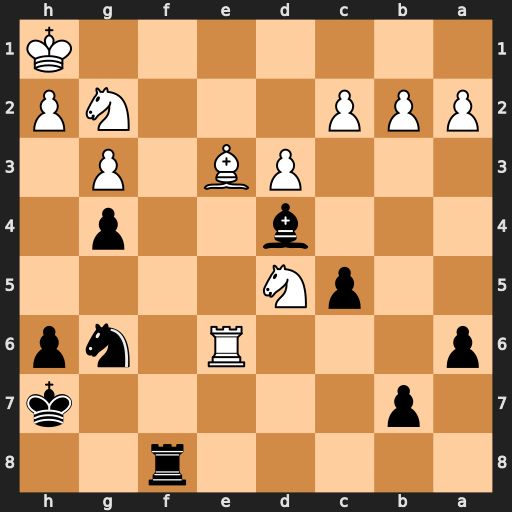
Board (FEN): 5r2/1p5k/p3R1np/2pN4/3b2p1/3PB1P1/PPP3NP/7K
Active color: b
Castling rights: -
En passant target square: -
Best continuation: Rf1+ Bg1 Rxg1#